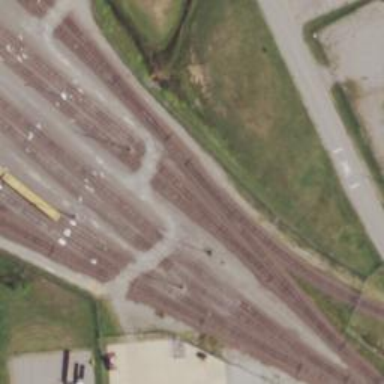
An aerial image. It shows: Railway level crossing.